Question: I have an error in my C# code that I cannot find. I edited it in Notepad++ for Unity 5.2.
'''
using UnityEngine;
using System.Collections;
public class SplashScreenDelayed : MonoBehaviour {
public float delayTime = 3;
IEnumerator Start(){
yield return new WaitForSeconds( delayTime );
Aplication.LoadLevel( 1 )
}
}
'''
I am getting the following errors when trying to compile:

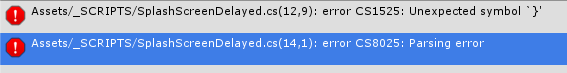
Answer: I found the error. I needed to fix "Aplication" to Application and to add ";"
at the end of a line.
Now the code looks like this:
'''
using UnityEngine;
using System.Collections;
public class SplashScreenDelayed : MonoBehaviour {
public float delayTime = 3;
IEnumerator Start(){
yield return new WaitForSeconds(delayTime);
Application.LoadLevel(1);
}
}
'''
But unity says that Application.LoadLevel is obselete.